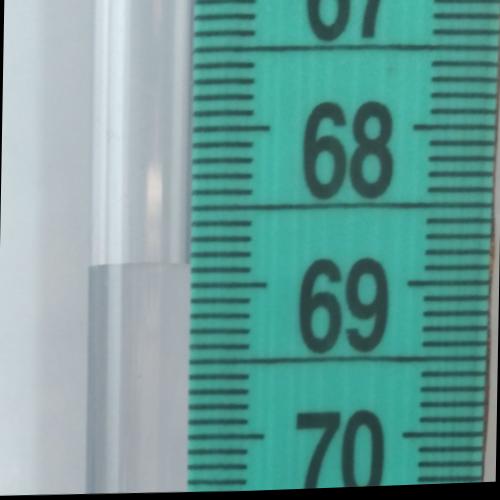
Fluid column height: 68.9 cm